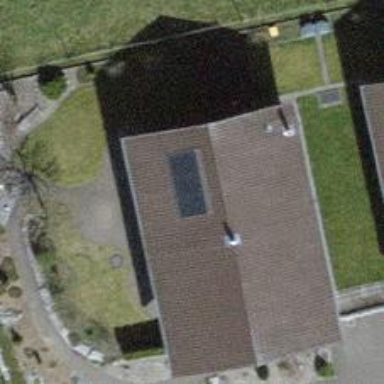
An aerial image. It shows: Solar power generator with photovoltaic panels.